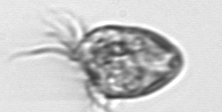
Label: Strombidium_morphotype1